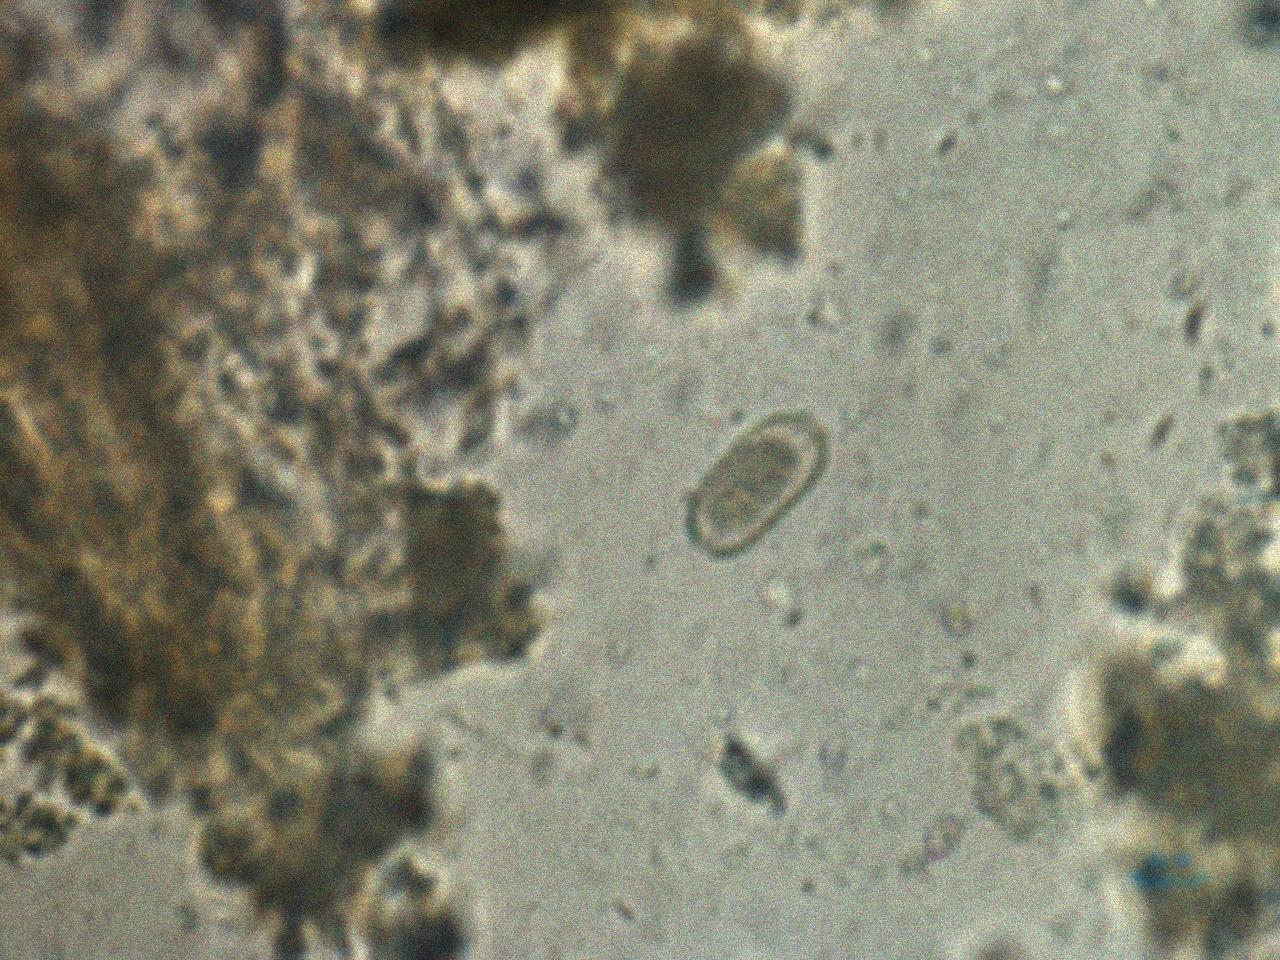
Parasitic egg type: Capillaria philippinensis